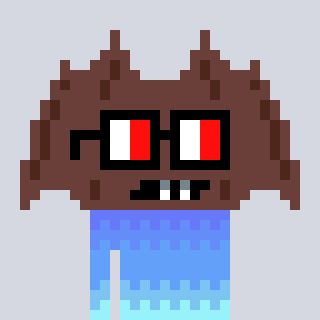
a pixel art character with square glasses with black frames and red eyes, a bat-shaped head and a magenta-colored body on a cool background